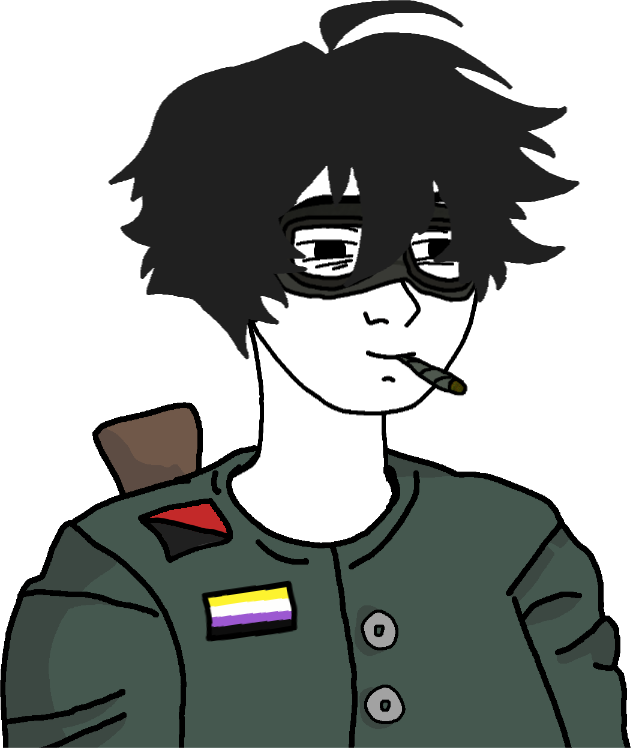
Label: 5_Twinkjak